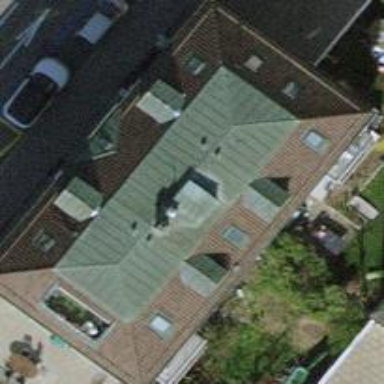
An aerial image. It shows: Hipped roof on apartment building.